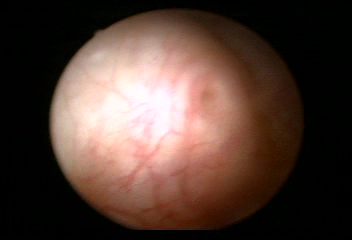
Modality: WLC
Class: Anatomical landmarks
Subclass: UreteralOrifice
Bladder cancer association: No
Annotated structures: Right ureteral orifice